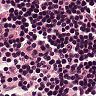
Metastatic tissue present: no